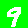
Digit: 9